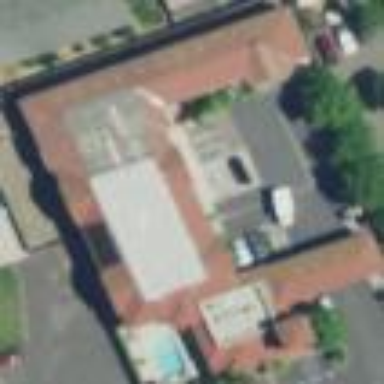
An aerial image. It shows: Hotel building.